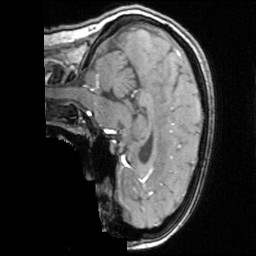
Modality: angio
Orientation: sagittal
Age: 29
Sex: female
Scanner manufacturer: siemens
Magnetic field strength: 3 T
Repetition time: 0.025 s
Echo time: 0.00334 s